Field crop: maize
Growth stage: 1
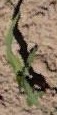
Species: maize